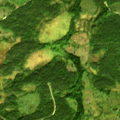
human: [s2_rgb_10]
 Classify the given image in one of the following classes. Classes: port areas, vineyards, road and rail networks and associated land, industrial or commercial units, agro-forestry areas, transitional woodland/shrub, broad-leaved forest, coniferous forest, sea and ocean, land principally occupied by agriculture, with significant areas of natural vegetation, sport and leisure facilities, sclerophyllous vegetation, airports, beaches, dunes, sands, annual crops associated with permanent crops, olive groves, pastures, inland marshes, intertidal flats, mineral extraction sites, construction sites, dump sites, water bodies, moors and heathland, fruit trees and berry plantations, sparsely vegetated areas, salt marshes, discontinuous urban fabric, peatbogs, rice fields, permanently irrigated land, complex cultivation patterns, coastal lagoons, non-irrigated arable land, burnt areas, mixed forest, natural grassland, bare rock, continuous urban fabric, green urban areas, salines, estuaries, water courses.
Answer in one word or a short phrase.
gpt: coniferous forest, transitional woodland/shrub